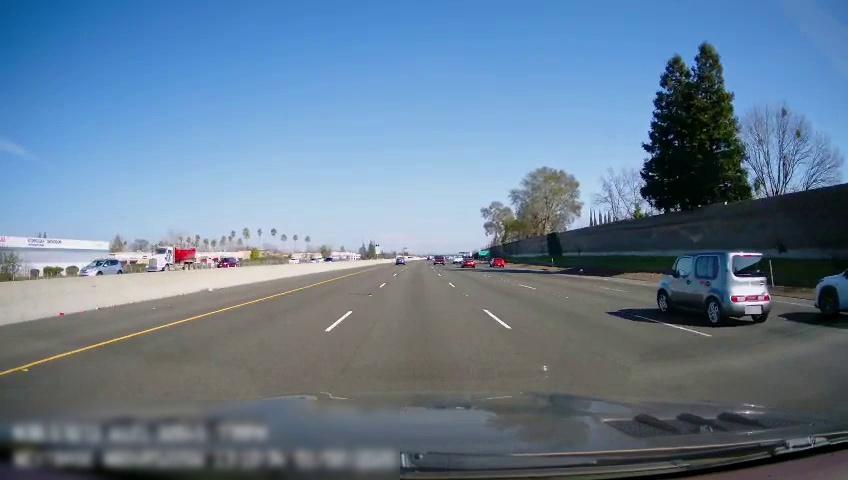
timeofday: Day
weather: Sunny
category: Drivable Space
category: Vehicles | SUV
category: Vehicles | Truck
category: Vehicles | Car
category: Vehicles | SUV
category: Vehicles | SUV
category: Vehicles | Car
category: Vehicles | Car
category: Vehicles | Van
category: Vehicles | Car
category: Vehicles | Car
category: Lanes | Alternate Lane
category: Lanes | Current Lane
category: Lanes | Current Lane
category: Lanes | Alternate Lane
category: Lanes | Alternate Lane
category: Lanes | Alternate Lane
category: Traffic | Signs
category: Traffic | Signs